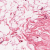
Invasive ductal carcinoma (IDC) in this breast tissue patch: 0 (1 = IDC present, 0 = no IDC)